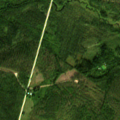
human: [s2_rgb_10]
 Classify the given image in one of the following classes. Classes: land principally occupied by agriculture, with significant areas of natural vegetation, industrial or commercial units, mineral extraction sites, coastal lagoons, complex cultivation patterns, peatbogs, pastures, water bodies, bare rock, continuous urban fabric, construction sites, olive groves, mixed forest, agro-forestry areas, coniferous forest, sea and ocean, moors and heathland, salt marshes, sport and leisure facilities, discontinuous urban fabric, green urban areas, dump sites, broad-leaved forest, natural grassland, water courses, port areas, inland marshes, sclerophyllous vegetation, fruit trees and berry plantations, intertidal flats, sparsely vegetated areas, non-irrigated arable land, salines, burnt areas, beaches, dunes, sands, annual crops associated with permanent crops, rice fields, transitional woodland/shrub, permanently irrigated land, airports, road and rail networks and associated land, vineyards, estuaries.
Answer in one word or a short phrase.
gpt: coniferous forest, mixed forest, transitional woodland/shrub